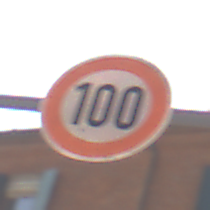
Verkehrszeichen: Geschwindigkeit100
Umgebung: Outdoor, Urban
Tageszeit: MorningAfternoon
Wetter: Clear
Licht: Natural
Jahreszeit: NotSpecified
Kontrast: HighContrast